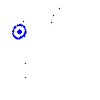
Particle: pion